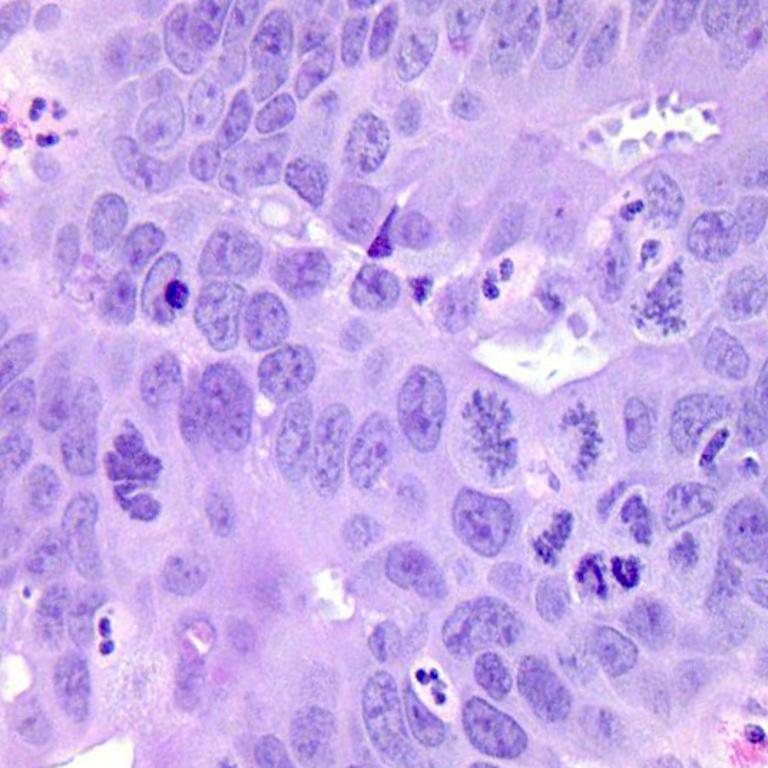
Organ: colon
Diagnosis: adenocarcinomas